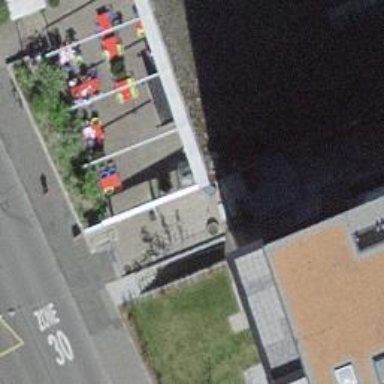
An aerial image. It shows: Outdoor seating area for leisure.